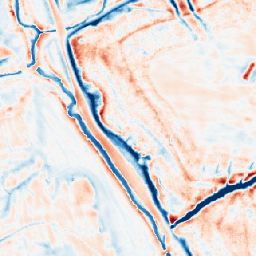
Category: edge_preserving
Decomposition family: bilateral
Decomposition parameters: d: 21
sigma_color: 50
sigma_space: 75
Upsampling method: area
Upsampling parameters: scale: 4
Upsampling scale: 4